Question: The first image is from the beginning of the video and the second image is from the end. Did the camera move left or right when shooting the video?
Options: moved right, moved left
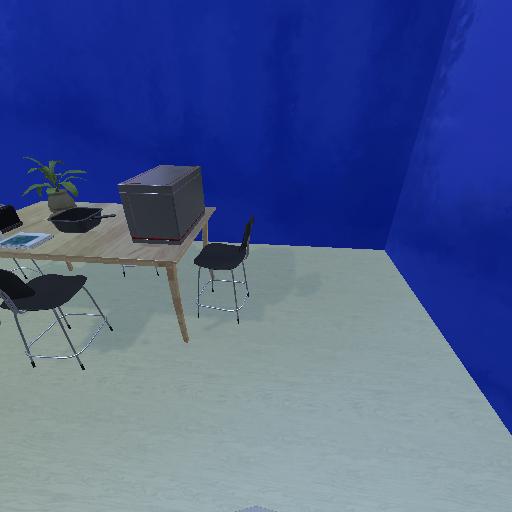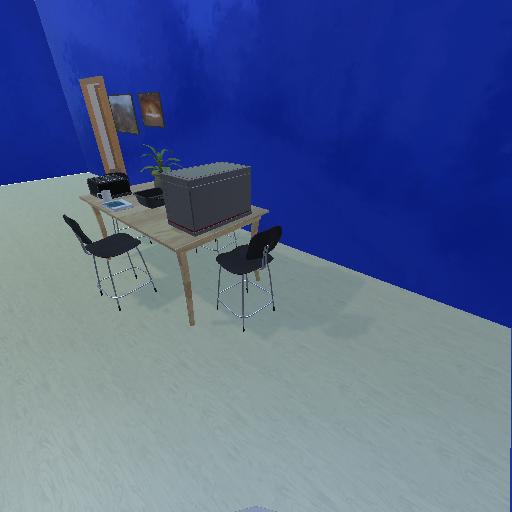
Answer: moved right